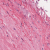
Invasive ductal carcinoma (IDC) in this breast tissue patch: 0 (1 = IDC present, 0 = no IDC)